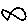
Label: fish